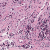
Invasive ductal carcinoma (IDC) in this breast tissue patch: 1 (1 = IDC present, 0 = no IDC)